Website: lowes
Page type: receipt
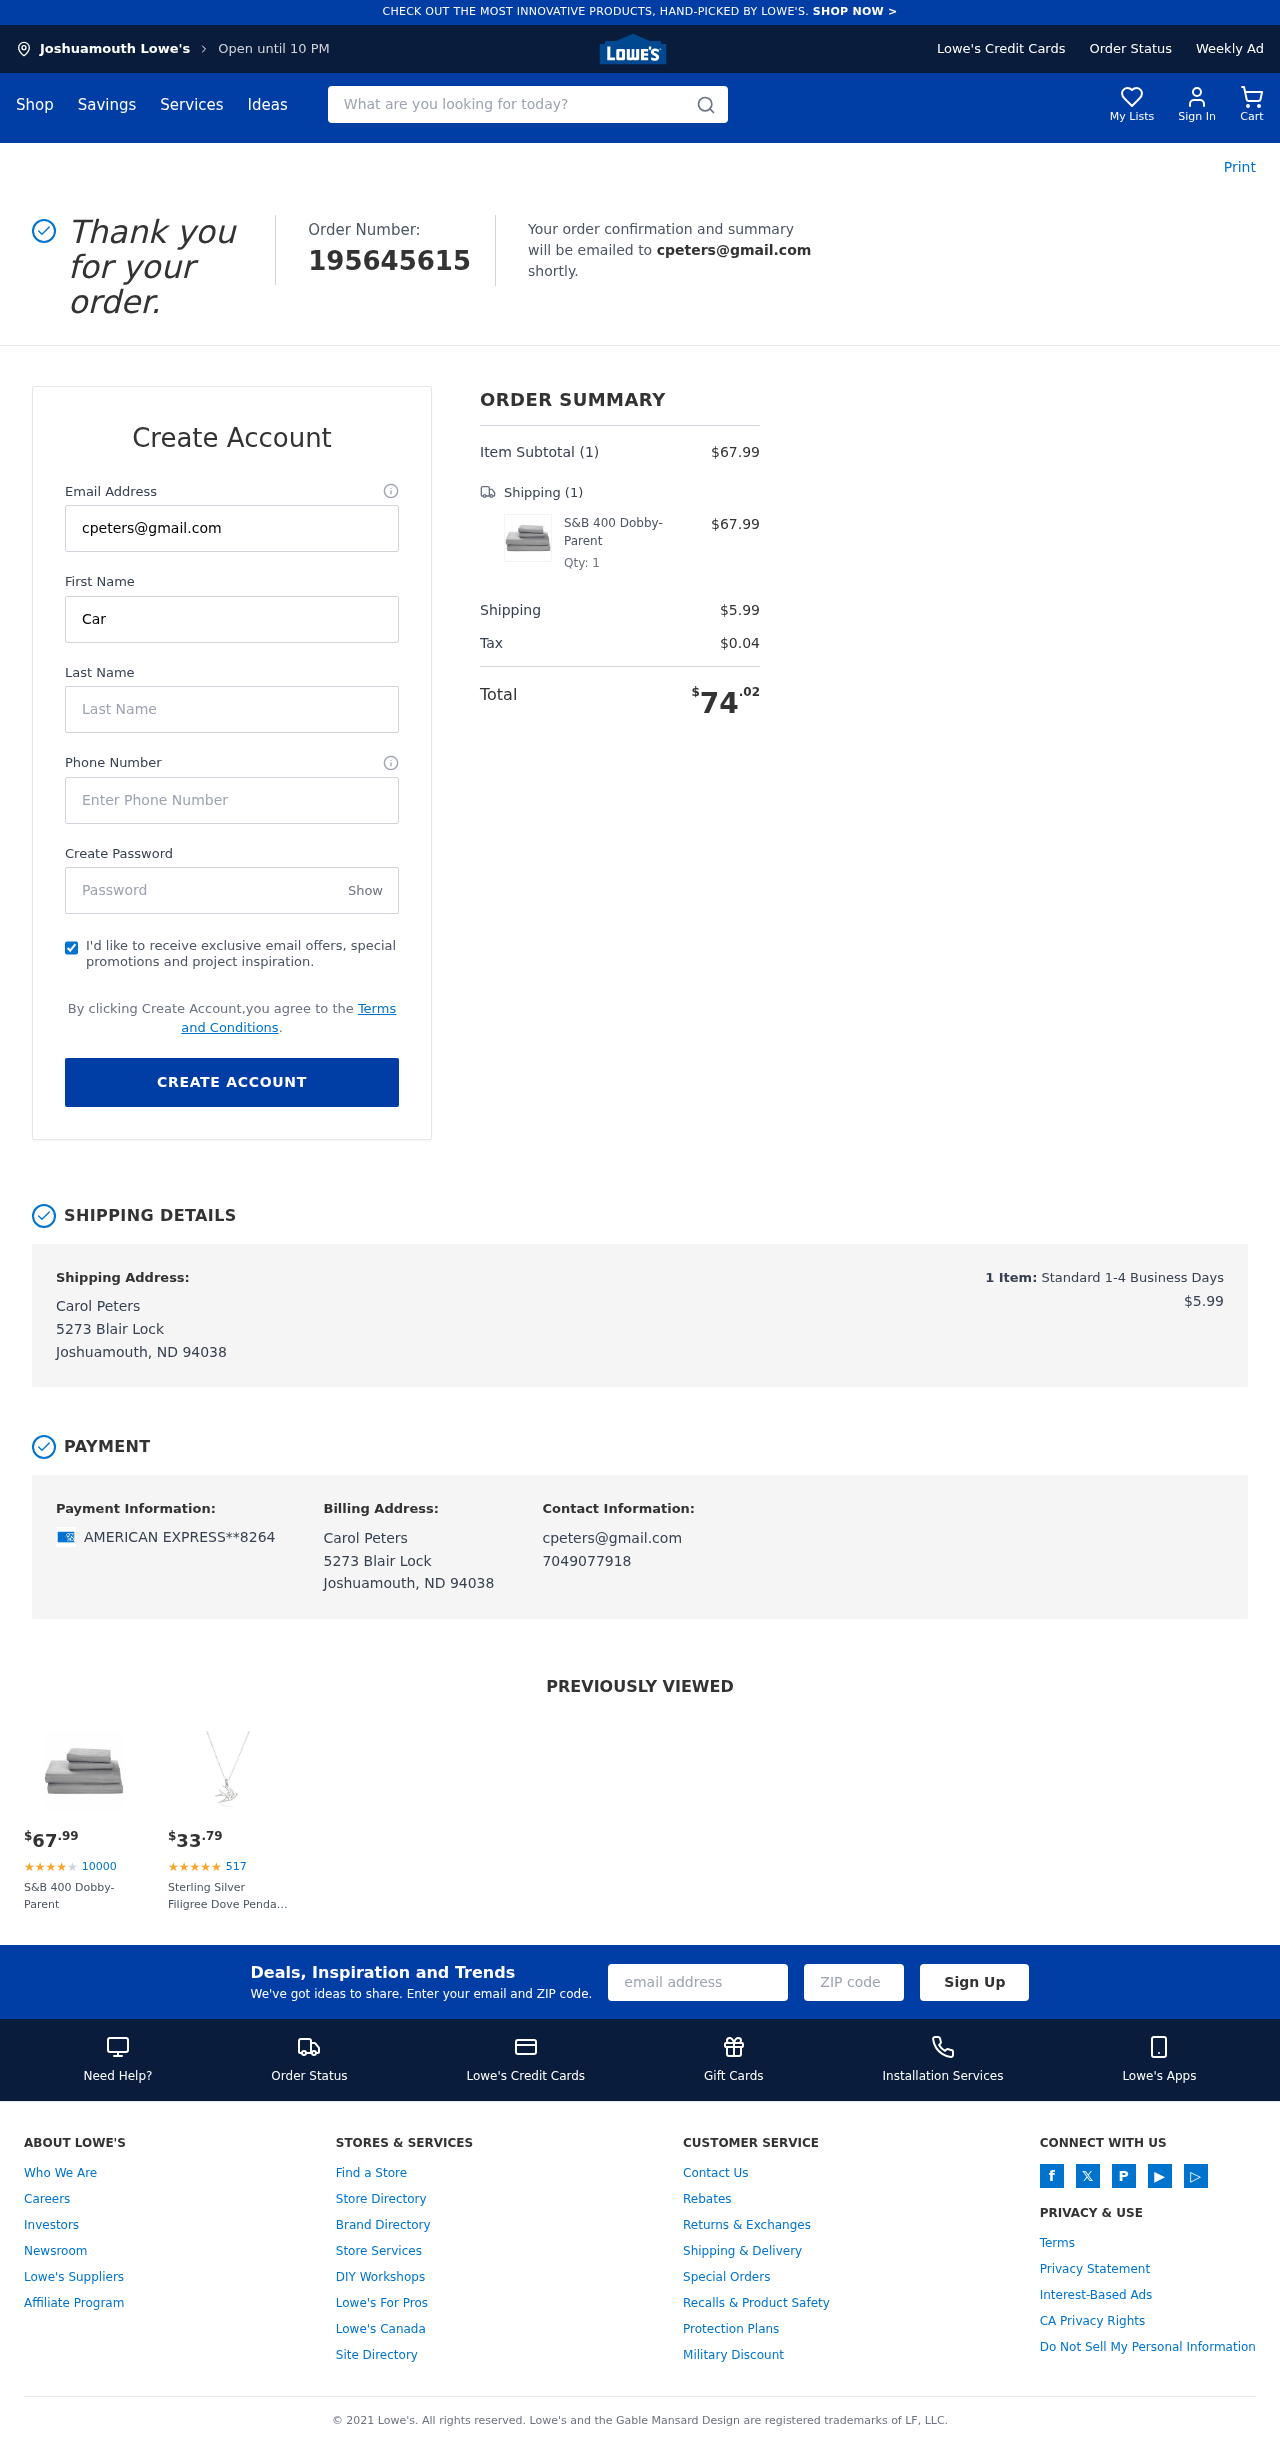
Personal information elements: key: PII_CARD_LAST4
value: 8264
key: PII_CARD_TYPE
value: AMERICAN EXPRESS
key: PII_CITY
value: Joshuamouth
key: PII_EMAIL
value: cpeters@gmail.com
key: PII_FULLNAME
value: Carol Peters
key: PII_PHONE
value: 7049077918
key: PII_STREET
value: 5273 Blair Lock
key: PII_FIRSTNAME
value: Carol
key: PII_LASTNAME
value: Peters
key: PII_CITY_STATE_ZIP
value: Joshuamouth, ND 94038
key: PII_FULLNAME2
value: Carol Peters
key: PII_FULLNAME3
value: Carol Peters
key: PII_FIRSTNAME2
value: Carol
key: PII_FIRSTNAME3
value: Carol
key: PII_LASTNAME2
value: Peters
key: PII_LASTNAME3
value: Peters
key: PII_FIRSTNAME_DERIVED
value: Carol
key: PII_LASTNAME_DERIVED
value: Peters
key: PII_FULLNAME_DERIVED
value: Carol Peters
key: PII_NAME_FULL_DERIVED
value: Carol Peters
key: PII_POSTCODE
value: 94038
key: PII_STATE_ABBR
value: ND
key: PII_POSTCODE_FULL
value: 94038
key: PII_CITY_STATE
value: Joshuamouth, ND
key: PII_POSTCODE_NUMERIC
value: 94038
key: PII_EMAIL2
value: cpeters@gmail.com
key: PII_EMAIL3
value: cpeters@gmail.com
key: PII_PHONE_LINE
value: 7918
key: PII_PHONE_SUFFIX
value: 7918
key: PII_PHONE2
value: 7049077918
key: PII_PHONE3
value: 7049077918
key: PII_PHONE_NUMERIC
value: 7049077918
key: PII_PHONE_LINE_NUMERIC
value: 7918
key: PII_PHONE_SUFFIX_NUMERIC
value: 7918
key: PII_PHONE2_NUMERIC
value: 7049077918
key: PII_PHONE3_NUMERIC
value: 7049077918
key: PII_PHONE_DIGITS
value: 7049077918
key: PII_PHONE_LAST4
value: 7918
Product elements: key: PRODUCT1_NAME
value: S&B 400 Dobby-Parent
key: PRODUCT1_PRICE
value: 67.99
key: PRODUCT1_QUANTITY
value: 1
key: PRODUCT2_NAME
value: Sterling Silver Filigree Dove Pendant Necklace, 18"
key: PRODUCT2_NUM_RATINGS
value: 517
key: PRODUCT2_PRICE
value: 33.79
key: PRODUCT1_PRICE2
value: $67.99
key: PRODUCT1_RATING2
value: ★
★
★
★
★
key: PRODUCT1_NUM_RATINGS2
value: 10000
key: PRODUCT1_NAME2
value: S&B 400 Dobby-Parent
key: PRODUCT2_RATING
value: ★
★
★
★
★
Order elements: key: ORDER_ID
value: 195645615
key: ORDER_NUM_ITEMS
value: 1
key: ORDER_SUBTOTAL
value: $67.99
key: ORDER_NUM_ITEMS2
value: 1
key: ORDER_SHIPPING_COST
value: $5.99
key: ORDER_TAX
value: $0.04
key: ORDER_TOTAL
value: $74.02
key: ORDER_NUM_ITEMS3
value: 1
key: ORDER_SHIPPING_COST2
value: $5.99
Search elements: key: HEADER_SEARCH
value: What are you looking for today?